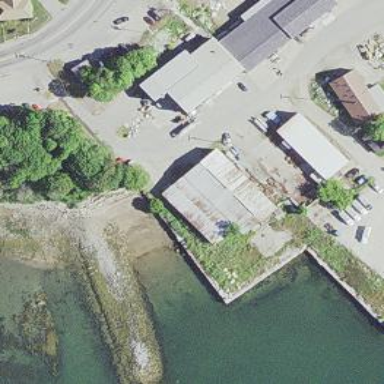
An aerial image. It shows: Industrial building located in shipyard.